Interaction volume radius: 5 \u00c5
Interaction volume height: 30 \u00c5
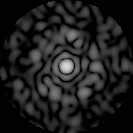
Disorder parameter: 0.8796